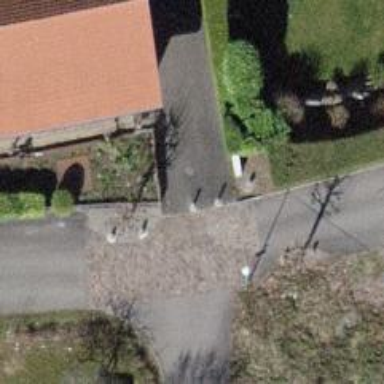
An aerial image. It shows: Bollard barrier.